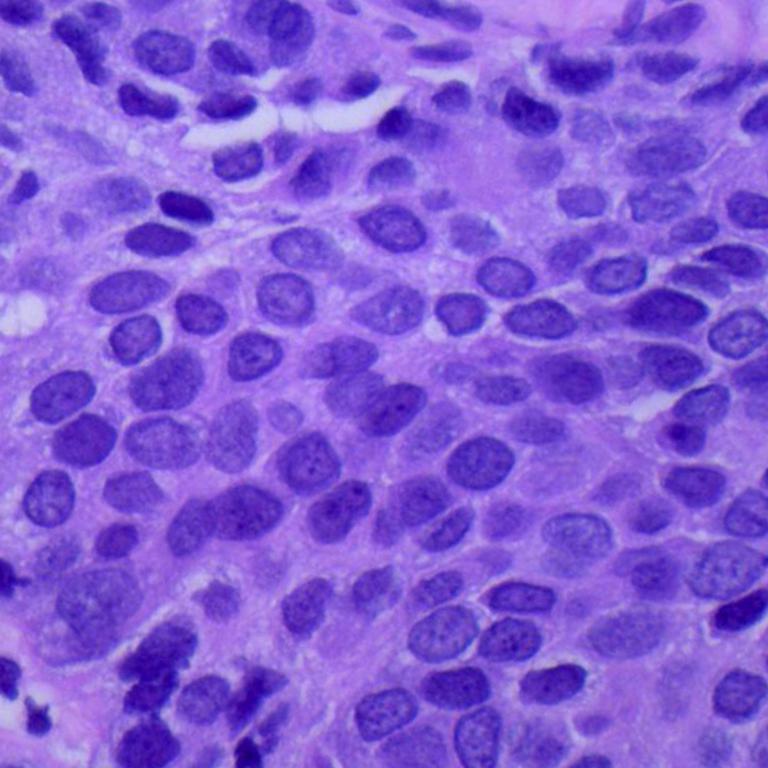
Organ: lung
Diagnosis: squamous carcinomas